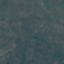
Label: HerbaceousVegetation